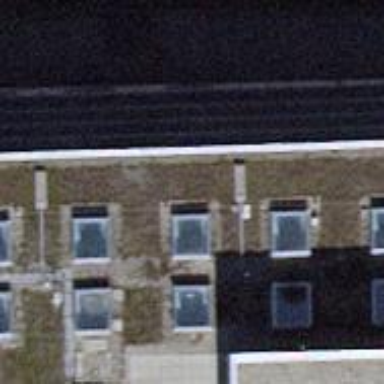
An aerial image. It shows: Building with flat roof.